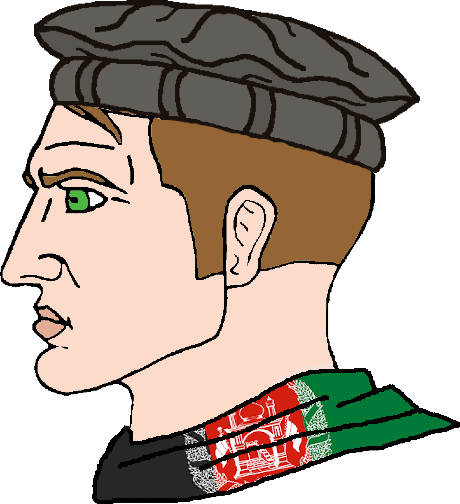
Label: 4_Yes_Chad